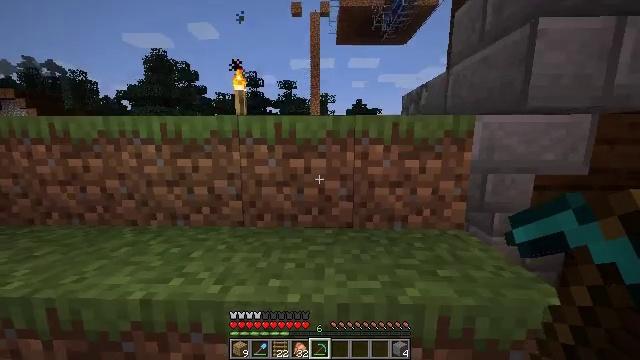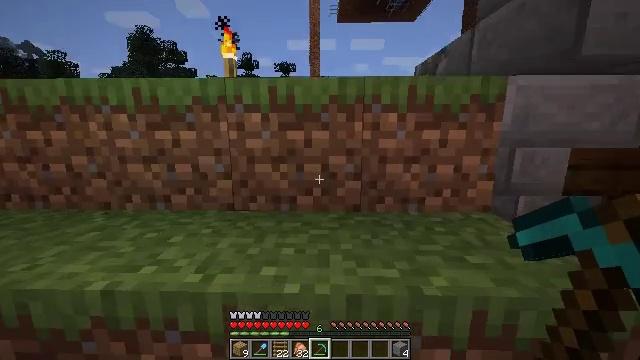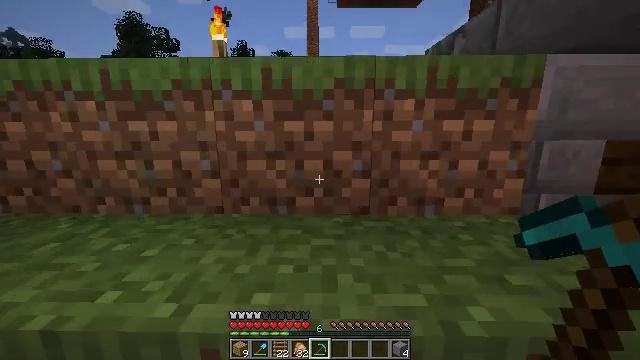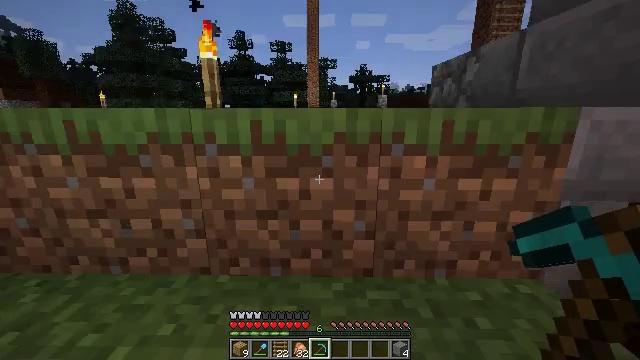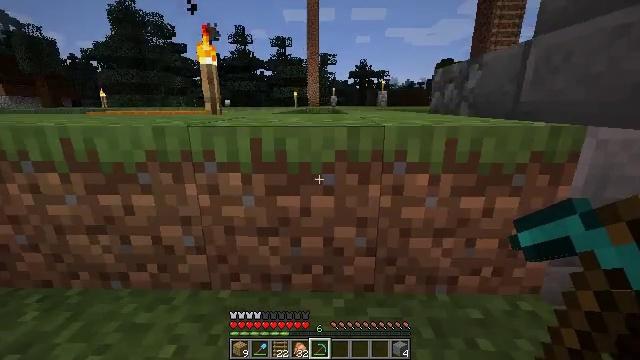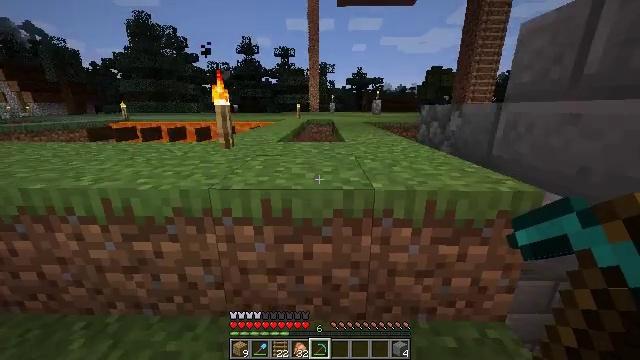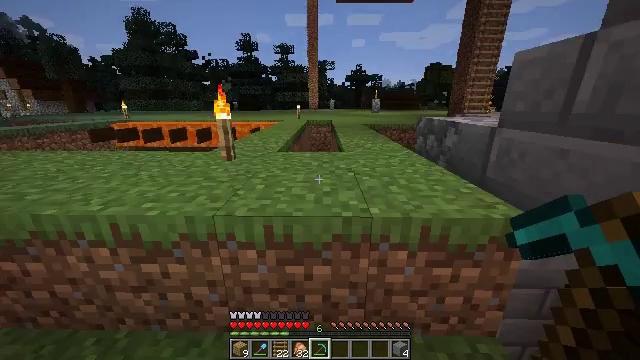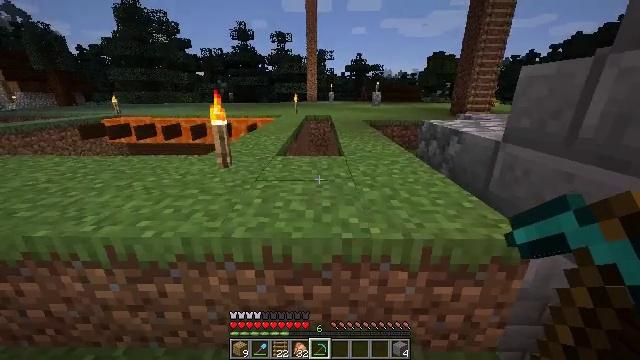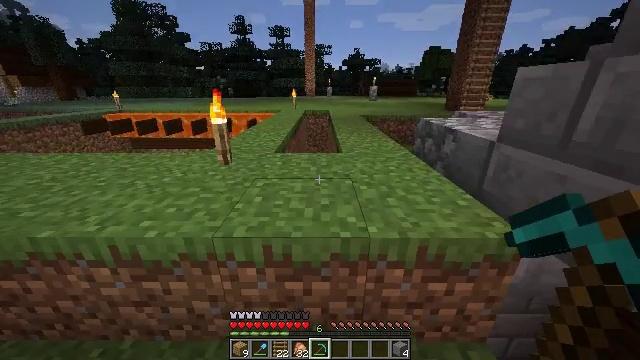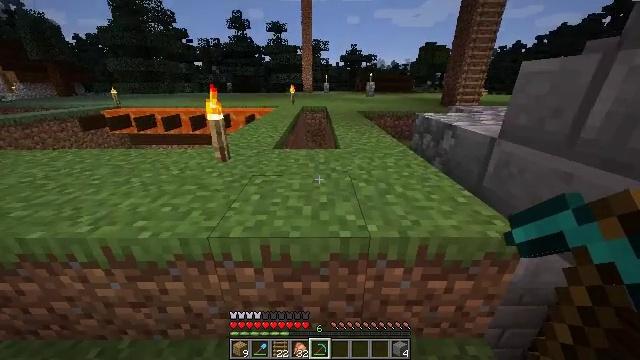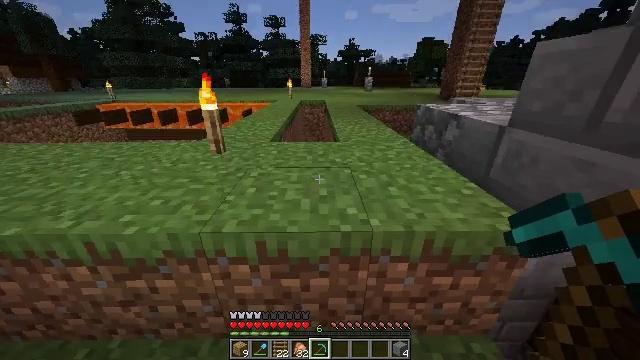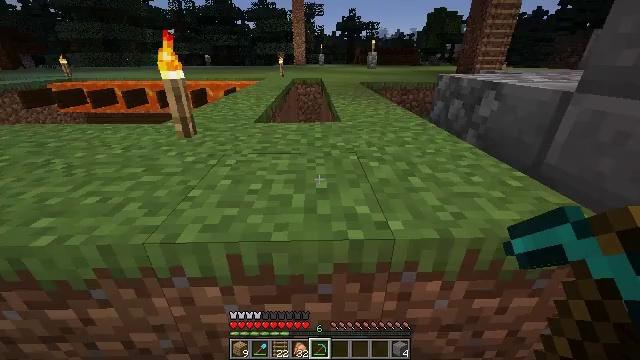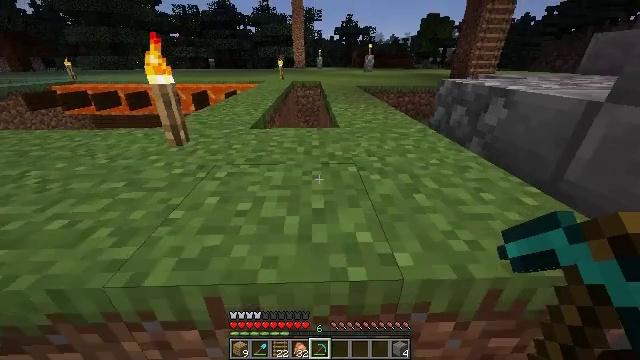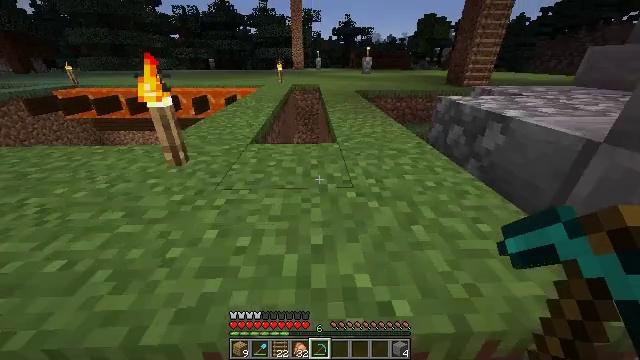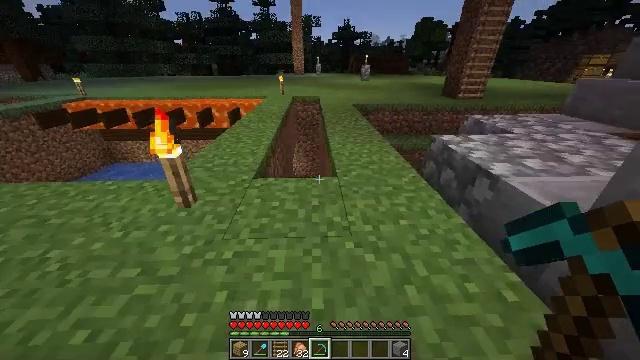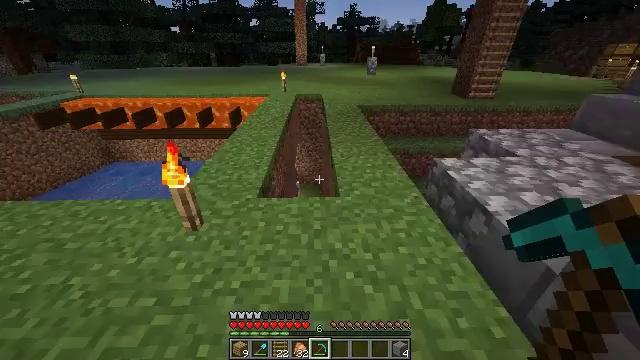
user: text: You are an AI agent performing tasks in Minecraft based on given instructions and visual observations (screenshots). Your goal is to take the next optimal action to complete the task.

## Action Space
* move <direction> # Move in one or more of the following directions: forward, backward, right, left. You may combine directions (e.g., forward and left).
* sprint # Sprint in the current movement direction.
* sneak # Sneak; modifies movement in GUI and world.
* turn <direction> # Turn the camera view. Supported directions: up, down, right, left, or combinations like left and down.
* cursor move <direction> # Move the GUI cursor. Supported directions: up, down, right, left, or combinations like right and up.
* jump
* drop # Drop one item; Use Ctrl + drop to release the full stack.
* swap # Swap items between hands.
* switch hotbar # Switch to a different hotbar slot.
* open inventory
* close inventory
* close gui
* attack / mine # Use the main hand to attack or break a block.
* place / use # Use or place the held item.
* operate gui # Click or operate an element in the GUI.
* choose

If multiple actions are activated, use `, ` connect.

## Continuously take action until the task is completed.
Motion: motion action
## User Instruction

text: Assemble a stonecutter at the crafting table.
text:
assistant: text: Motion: move forward, turn down, jump
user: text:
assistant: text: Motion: move forward, turn down, jump
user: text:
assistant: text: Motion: move forward, sprint, turn down, jump
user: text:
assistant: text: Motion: move forward, sprint, turn down, jump
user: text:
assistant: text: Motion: move forward, sprint, turn down, jump
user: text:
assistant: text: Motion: move forward, sprint, turn down, jump
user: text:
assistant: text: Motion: move forward, sprint, turn down, jump
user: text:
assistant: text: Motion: move forward, turn down, jump
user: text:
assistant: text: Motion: move forward, turn down, jump
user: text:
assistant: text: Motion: move forward, turn down, jump
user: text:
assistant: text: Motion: move forward, turn down, jump
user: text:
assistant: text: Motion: move forward, jump
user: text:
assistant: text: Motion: move forward, jump
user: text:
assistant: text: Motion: move forward, sprint, jump
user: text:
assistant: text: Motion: move forward, sprint, turn down, jump
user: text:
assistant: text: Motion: move forward, sprint, turn left and down, jump
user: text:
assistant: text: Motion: move forward, sprint, turn left and down, jump
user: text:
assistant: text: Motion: move forward, turn left and down, jump
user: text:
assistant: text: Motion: move forward, turn down
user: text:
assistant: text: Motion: move forward, turn down
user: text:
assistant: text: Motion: move forward, turn down
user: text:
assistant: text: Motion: move forward, turn down
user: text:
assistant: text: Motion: move forward, turn right and down
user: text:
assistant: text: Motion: move forward, turn down
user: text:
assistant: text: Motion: move forward, sprint, turn down
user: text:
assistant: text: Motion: move forward, sprint
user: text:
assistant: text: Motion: move forward, sprint
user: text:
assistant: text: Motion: move forward
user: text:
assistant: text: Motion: move forward
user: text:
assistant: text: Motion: move forward